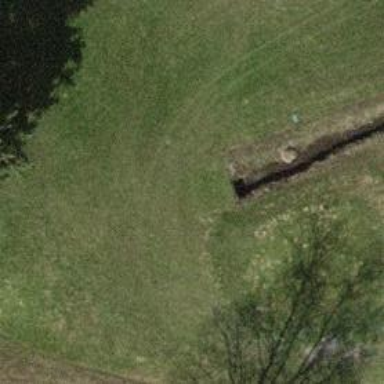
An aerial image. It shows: Culvert tunnel crossing ditch waterway.